Interaction volume radius: 5 \u00c5
Interaction volume height: 10 \u00c5
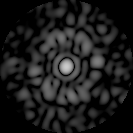
Disorder parameter: 0.8503